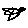
Label: bird